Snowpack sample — Loveland Pass, Silver Plume, Colorado, USA (2/11/26, 12:00 PM MST)
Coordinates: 39.663, -105.886
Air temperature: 35 °F
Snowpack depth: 82 cm
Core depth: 20 cm
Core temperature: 17.6 °F
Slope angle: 13°, slope face: 12°
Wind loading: high
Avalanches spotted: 1
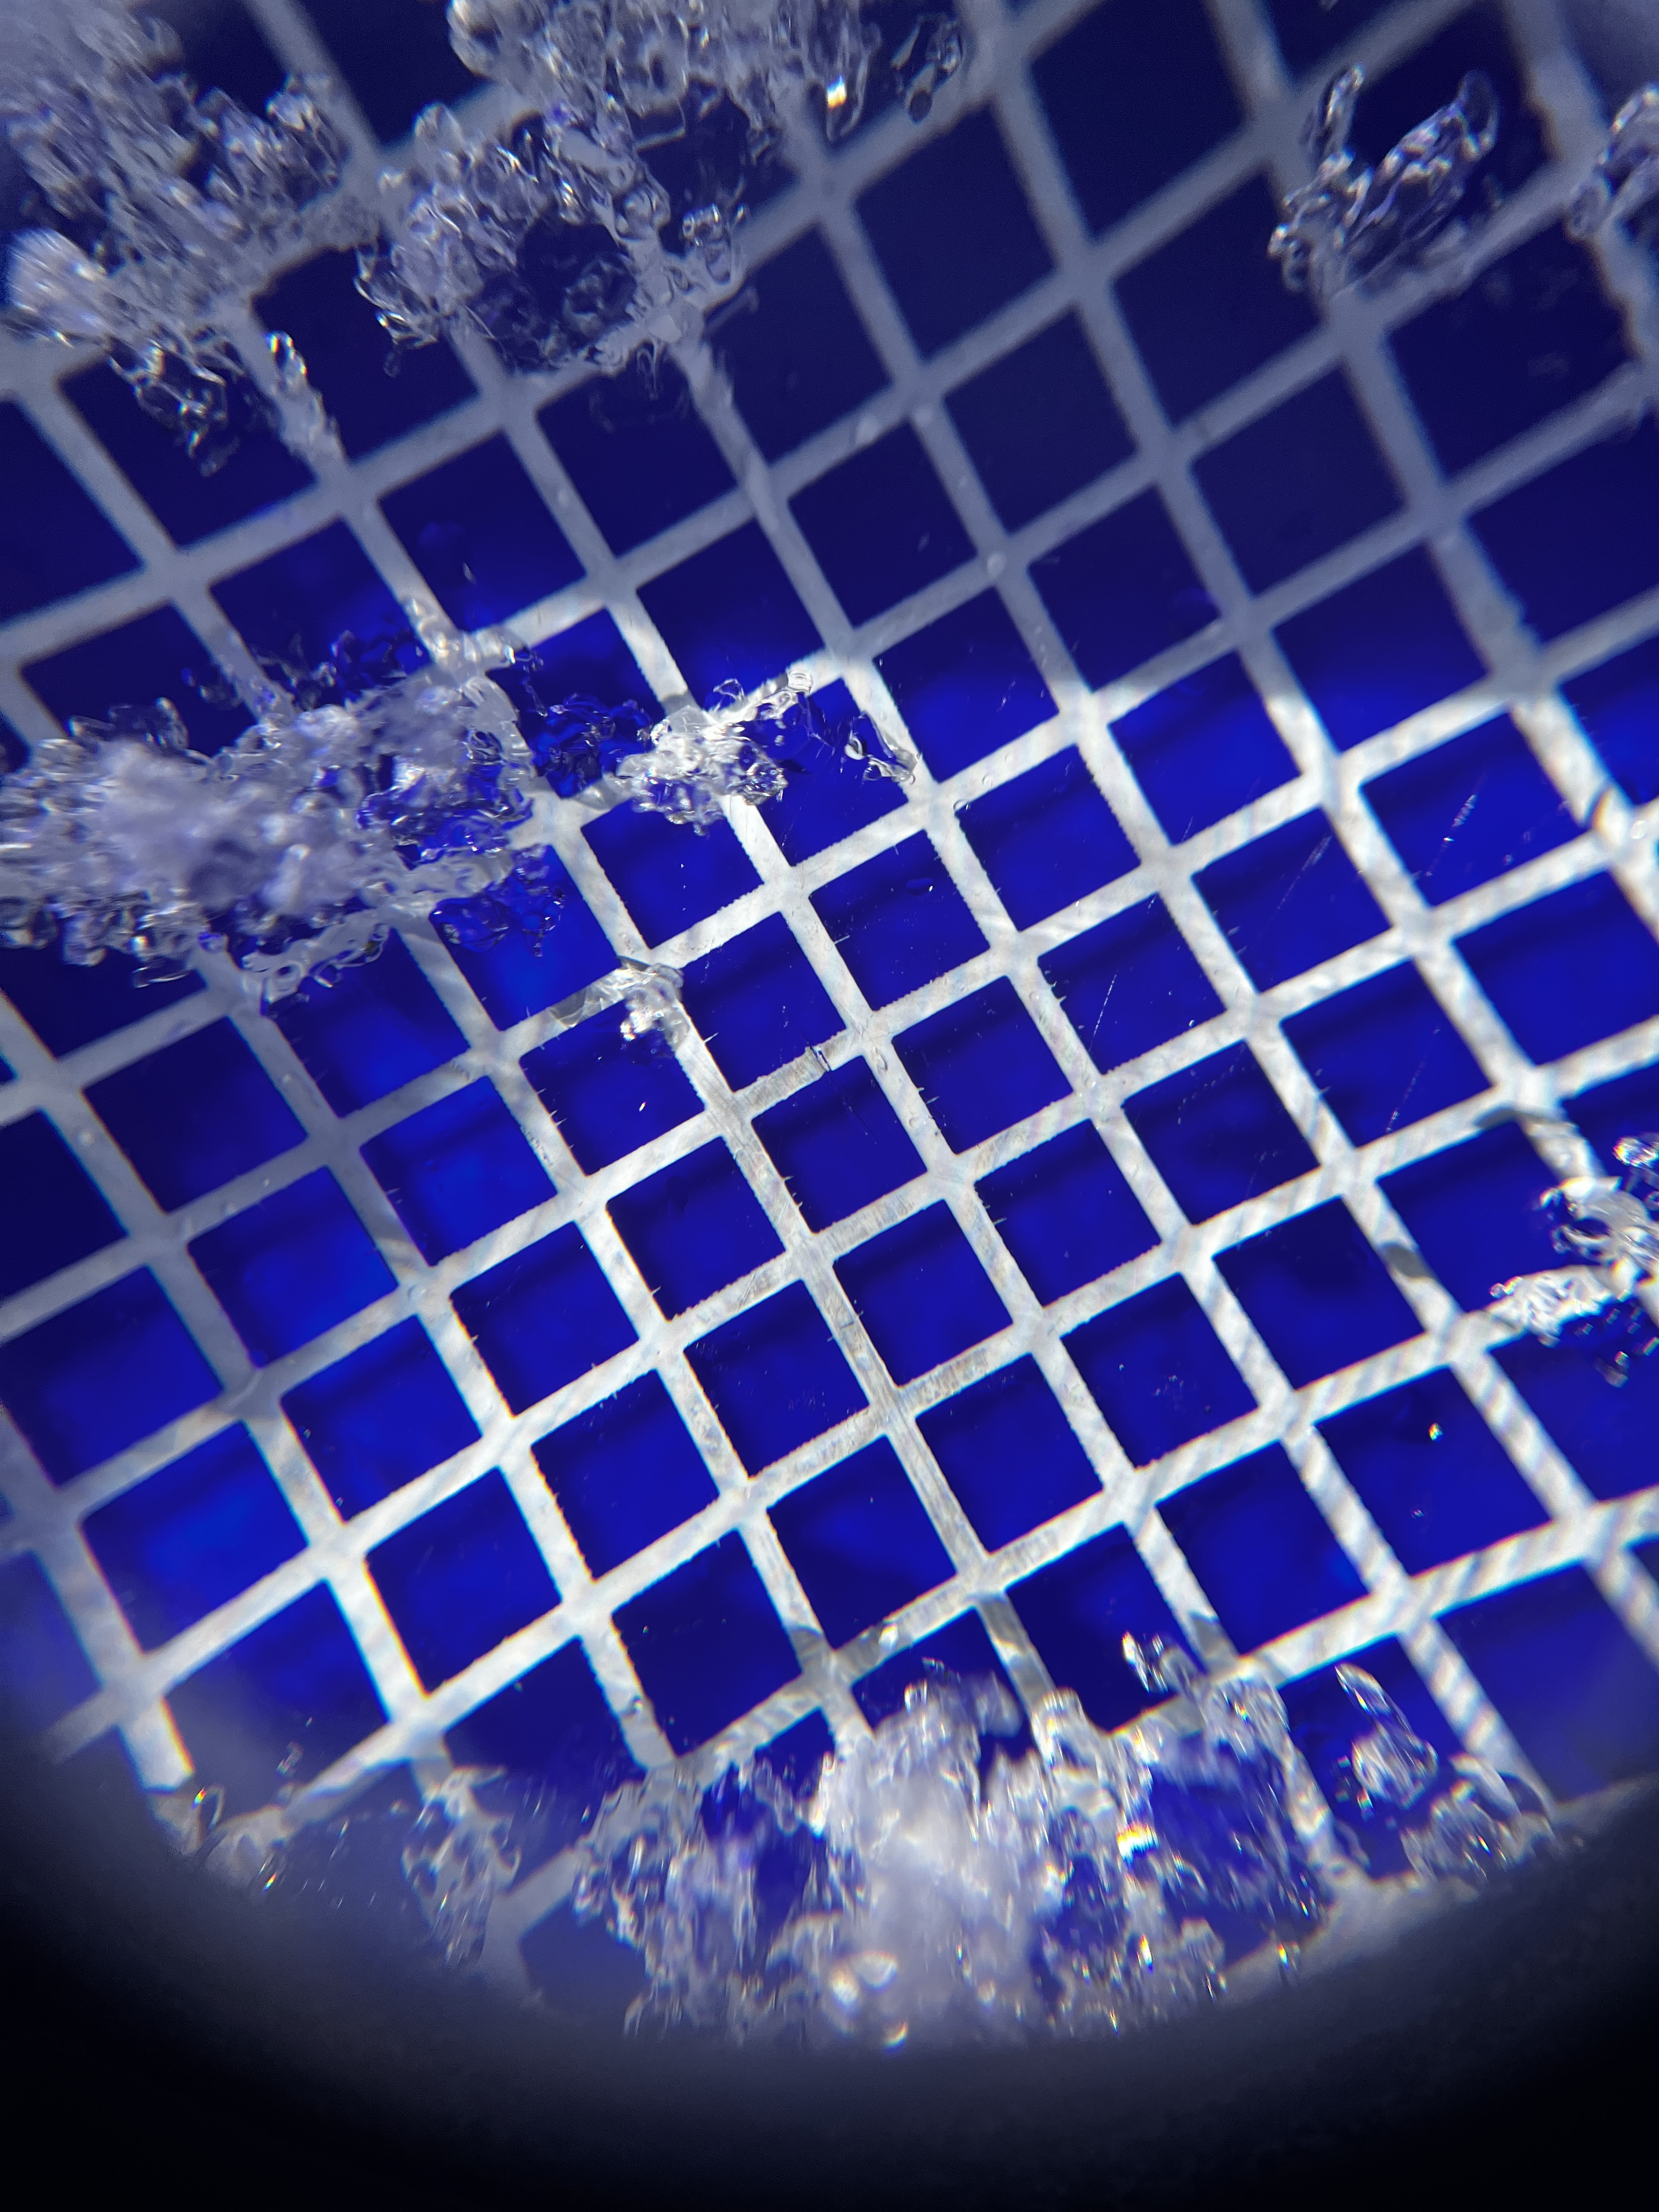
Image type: magnified_profile
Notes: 1 small avalanche spotted on the north side of the bowl, lots of wind loading